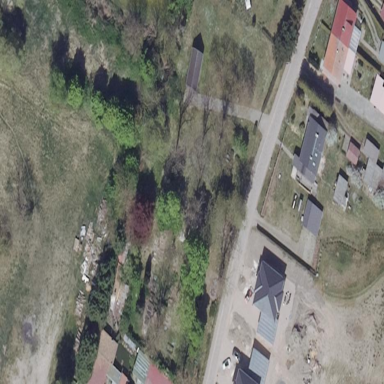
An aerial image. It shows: Cemetery.